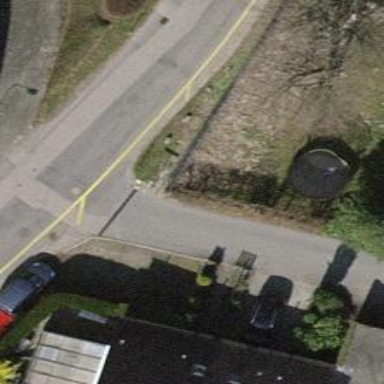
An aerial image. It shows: Residential road with asphalt surface.